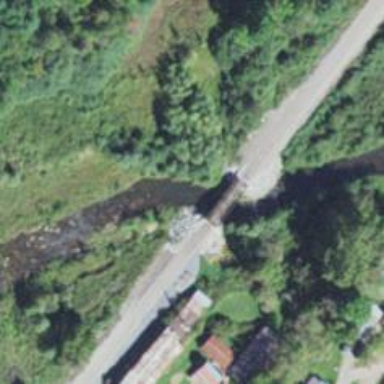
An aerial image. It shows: Railway bridge.